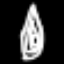
Label: leaf